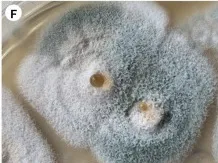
Penicillium digitatum was cultured for fungi in Sabouraud agar medium in a BALF sample at 28 C. (F) With the prolongation of growth time, the color of the colony gradually changes to light green or green, and liquid droplets appear in the center. Scale bars: 10 mum.
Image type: radiology (scintigraphy)